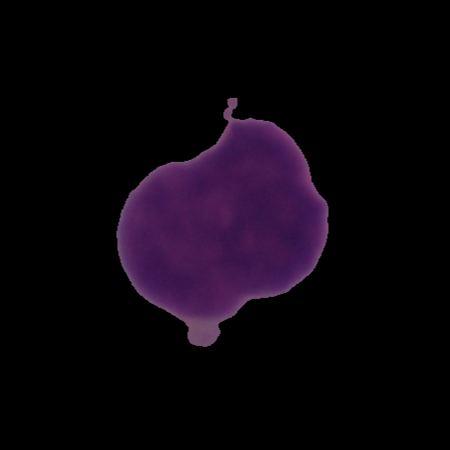
Label: cancer